Question: How to create FormBorderStyle with transparency like here:

Thanks!
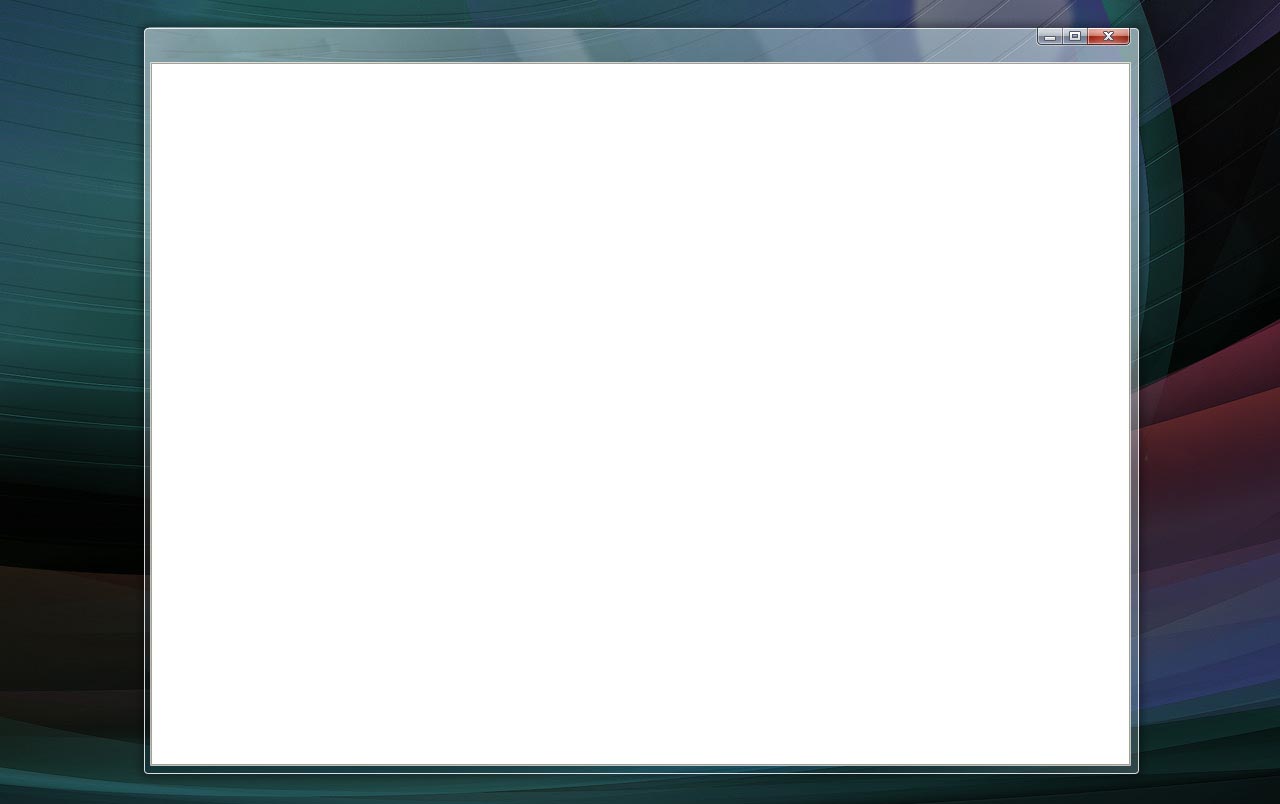
Answer: That is part of the OS. It is called 'Aero'. If the graphics card isnt capable of running 'Aero', then you won't get that style of window. Another thing to note is that your application will look different on Windows XP, compared to Vista and Windows 7.